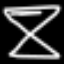
Label: hourglass